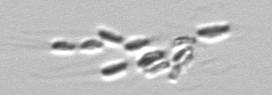
Label: Dinobryon